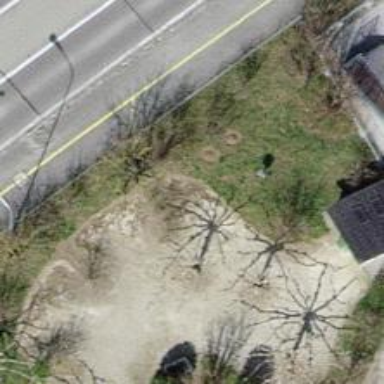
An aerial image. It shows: Picnic table located in leisure land area.